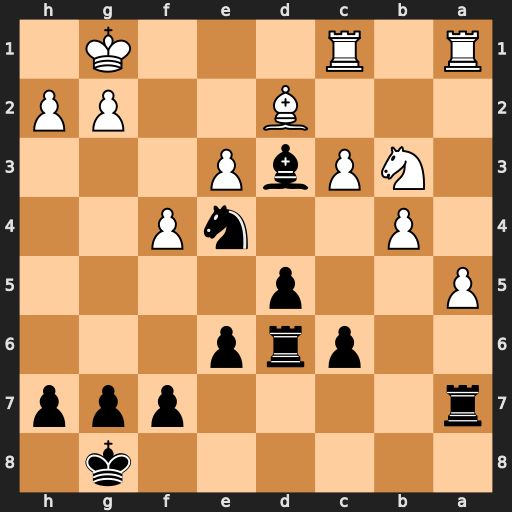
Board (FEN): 6k1/r4ppp/2prp3/P2p4/1P2nP2/1NPbP3/3B2PP/R1R3K1
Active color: b
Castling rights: -
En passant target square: -
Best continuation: Bc4 Nc5 Nxd2 Rd1 Nb3 Nxb3 Bxb3